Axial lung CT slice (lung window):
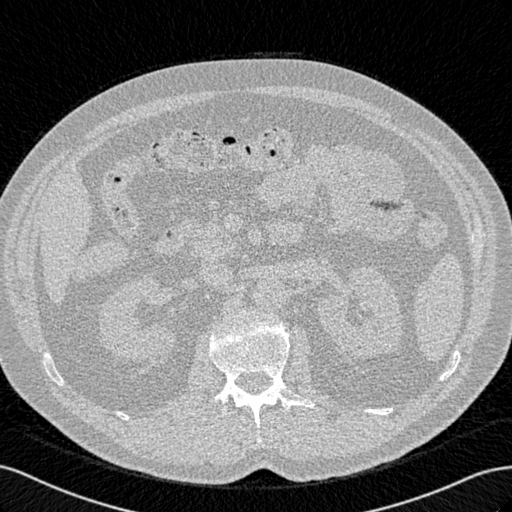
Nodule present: no